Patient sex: M
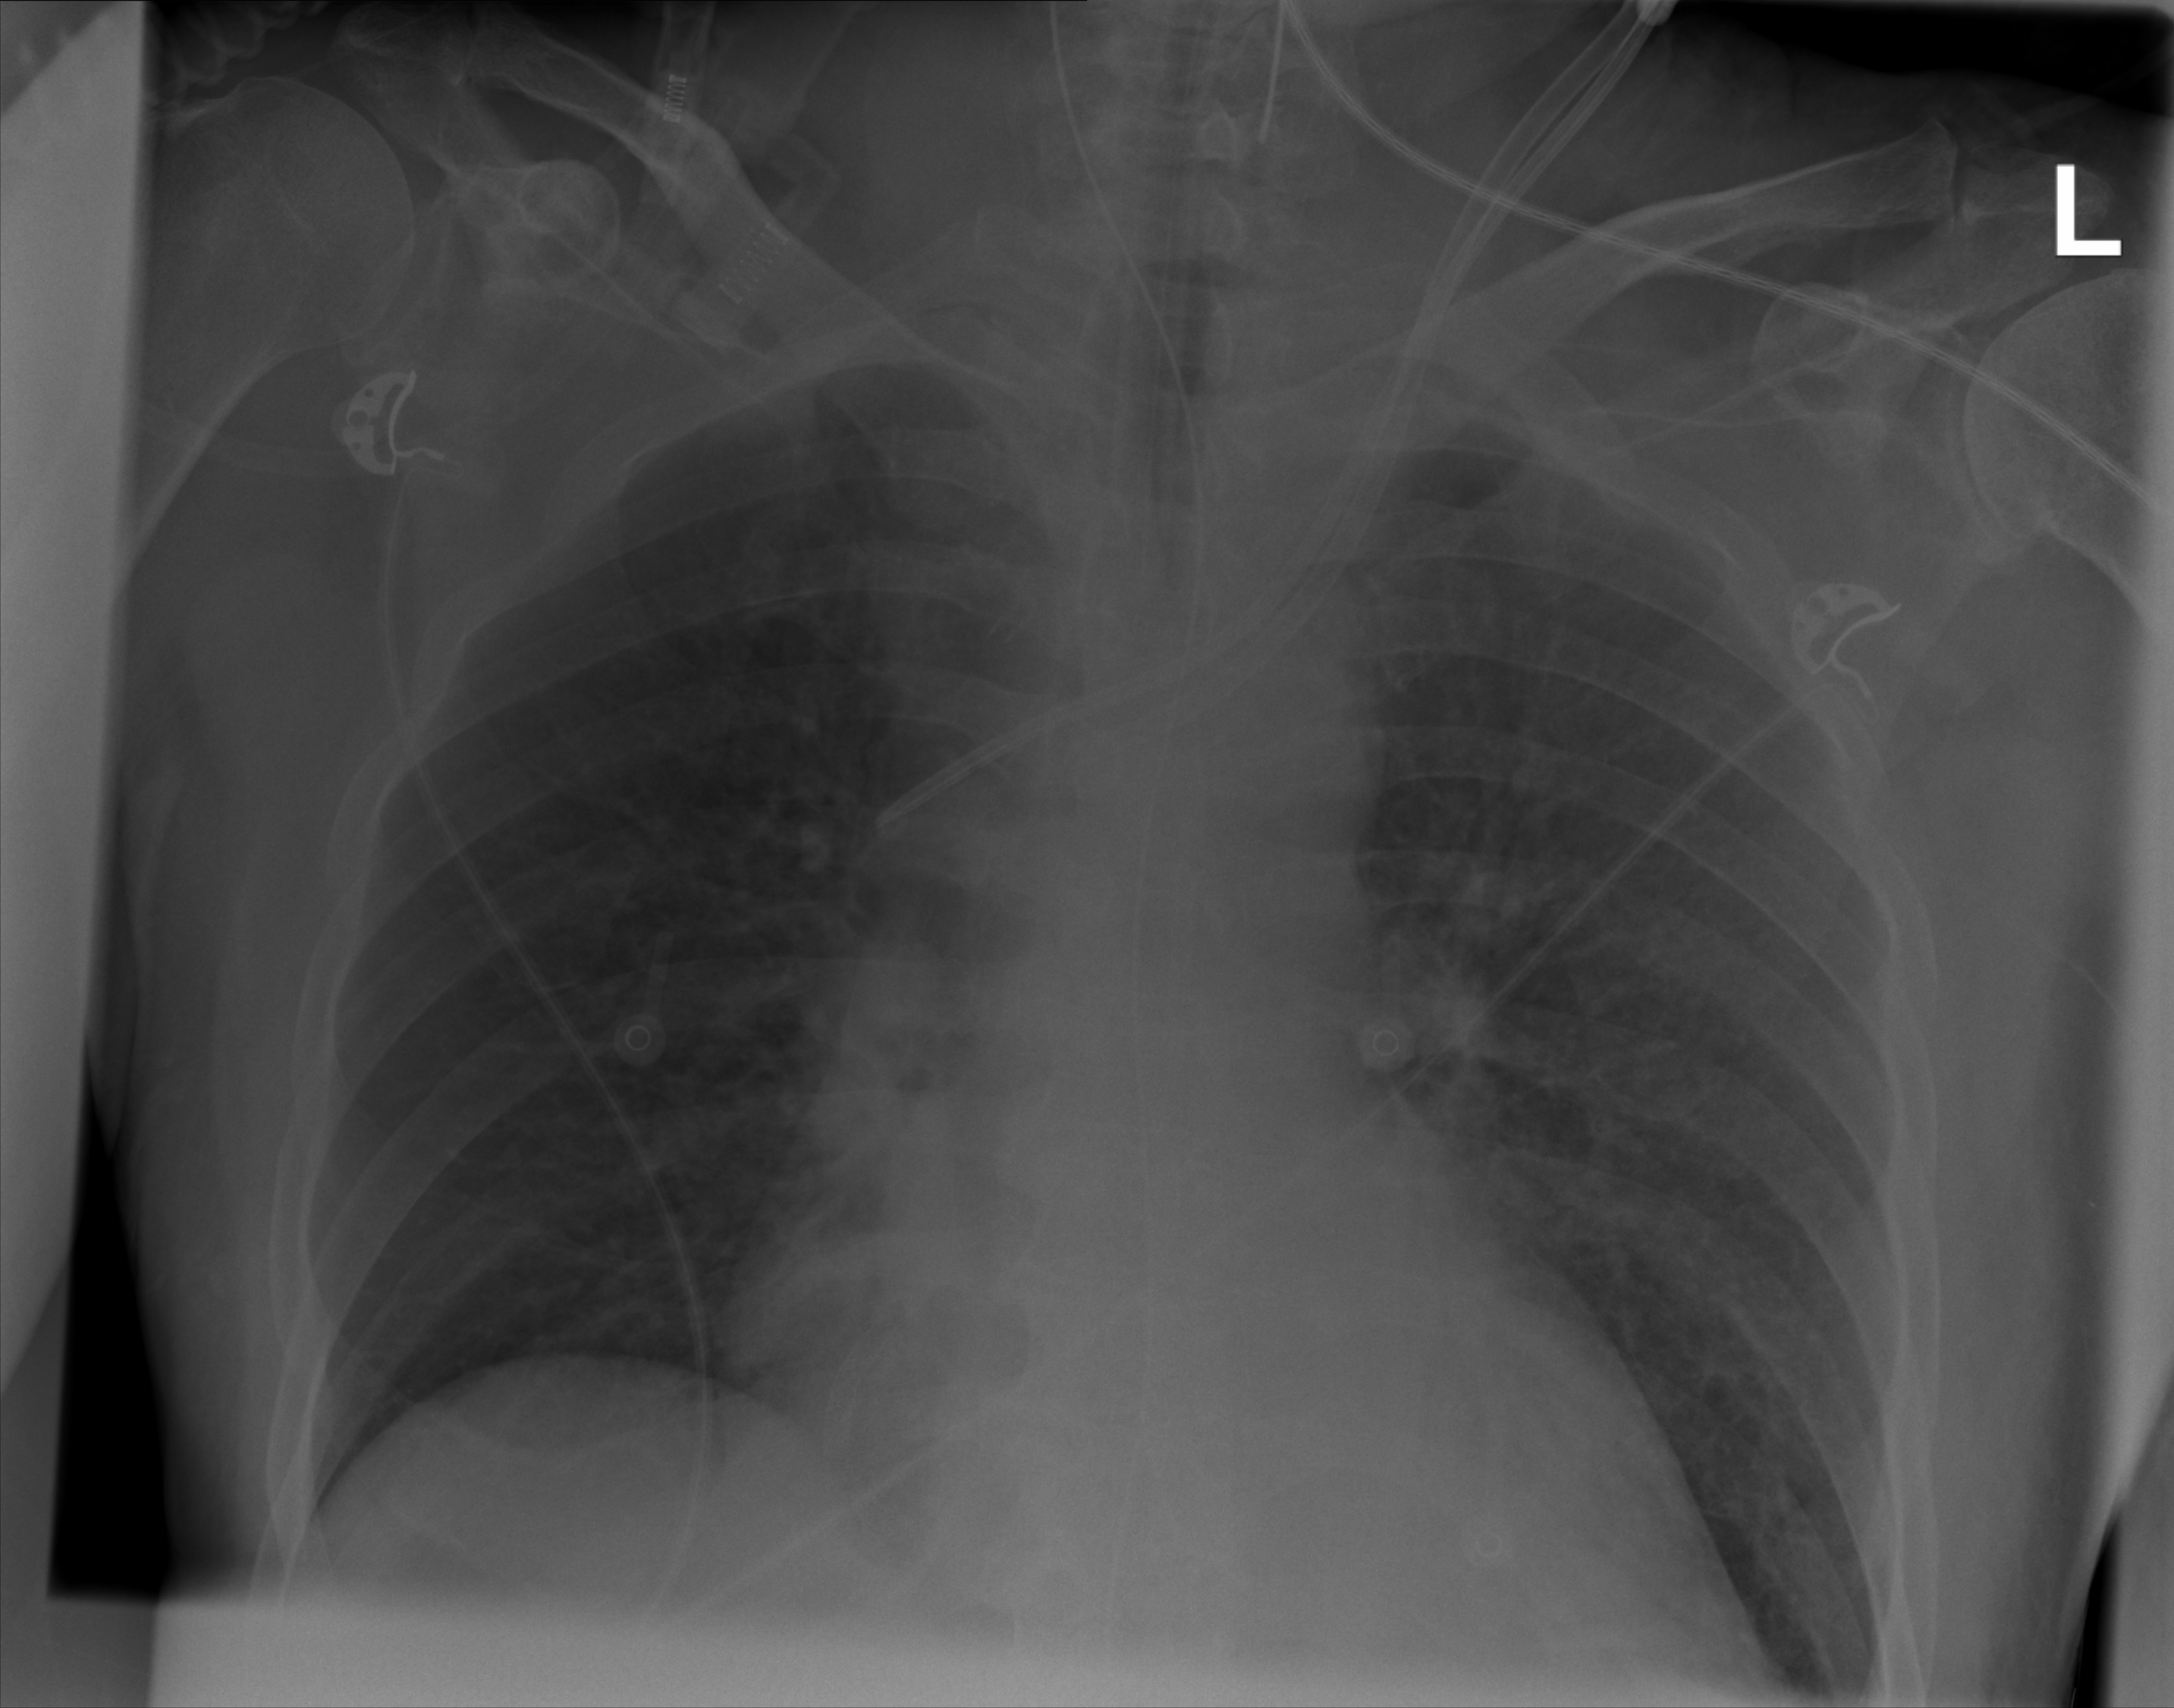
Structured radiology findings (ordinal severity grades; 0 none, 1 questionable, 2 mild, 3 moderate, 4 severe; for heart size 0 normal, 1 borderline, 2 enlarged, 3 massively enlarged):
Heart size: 1
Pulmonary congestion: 1
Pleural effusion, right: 0
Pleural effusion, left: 0
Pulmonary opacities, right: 0
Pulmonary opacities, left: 0
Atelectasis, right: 0
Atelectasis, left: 2